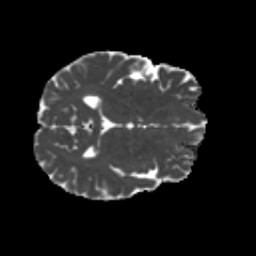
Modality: MD
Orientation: axial
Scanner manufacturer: siemens
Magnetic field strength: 3 T
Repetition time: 4.16 s
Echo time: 0.0806 s